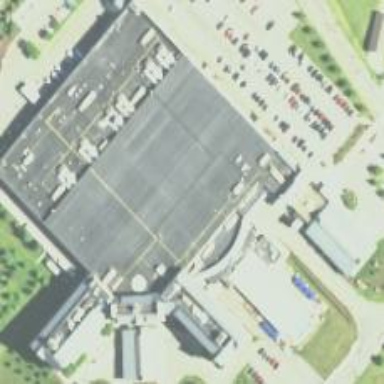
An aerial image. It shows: Building that serves as casino.